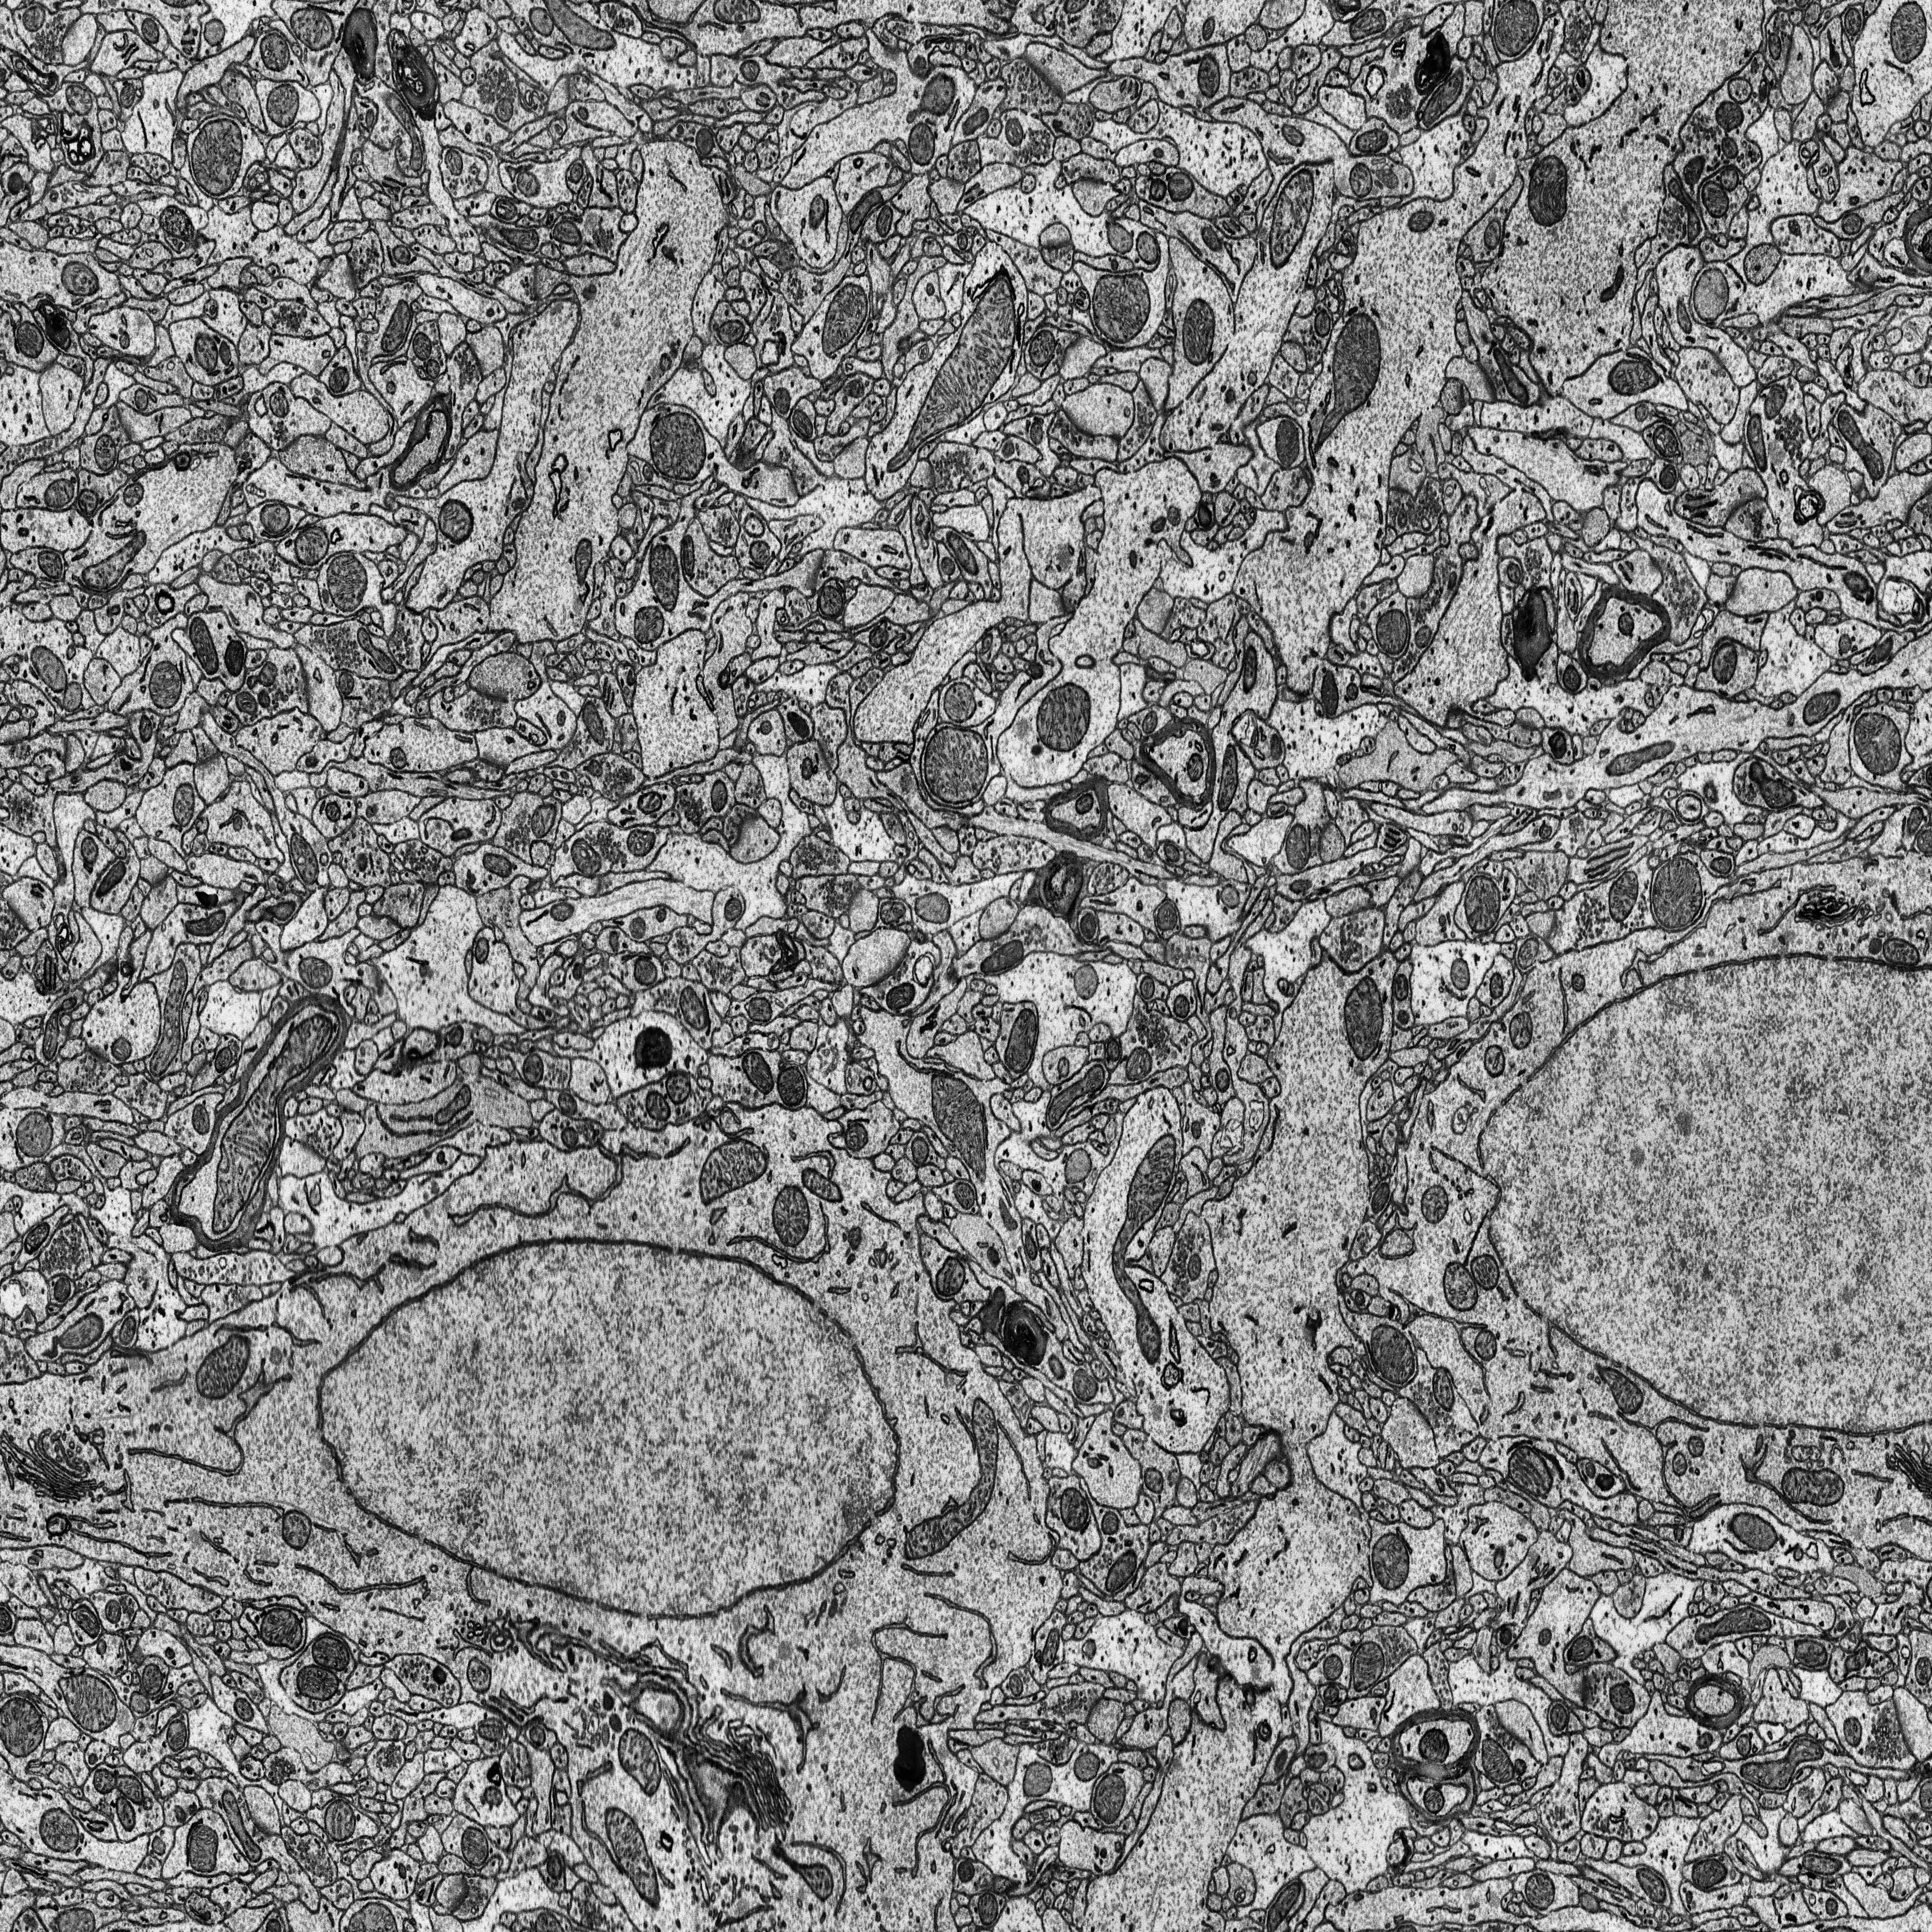
Electron microscopy slice of rat cortex tissue
Slice depth (z): 226
Mitochondria instances in slice: 377